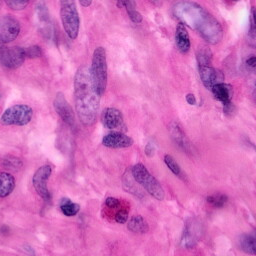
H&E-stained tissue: Pancreatic